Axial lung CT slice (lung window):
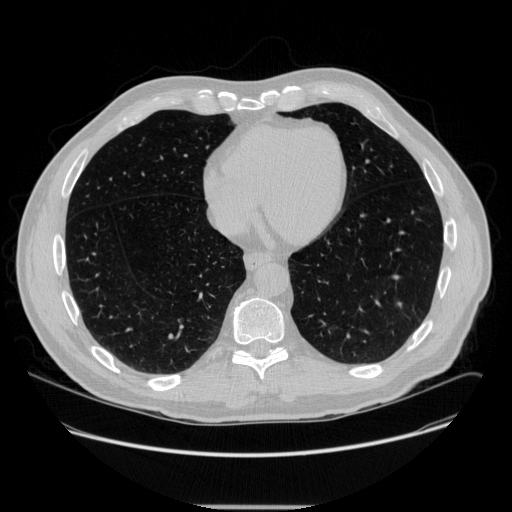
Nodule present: no